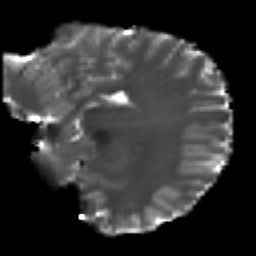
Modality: T2w
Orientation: sagittal
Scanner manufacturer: ge
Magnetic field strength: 3 T
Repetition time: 7.98 s
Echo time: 0.0701 s